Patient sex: F
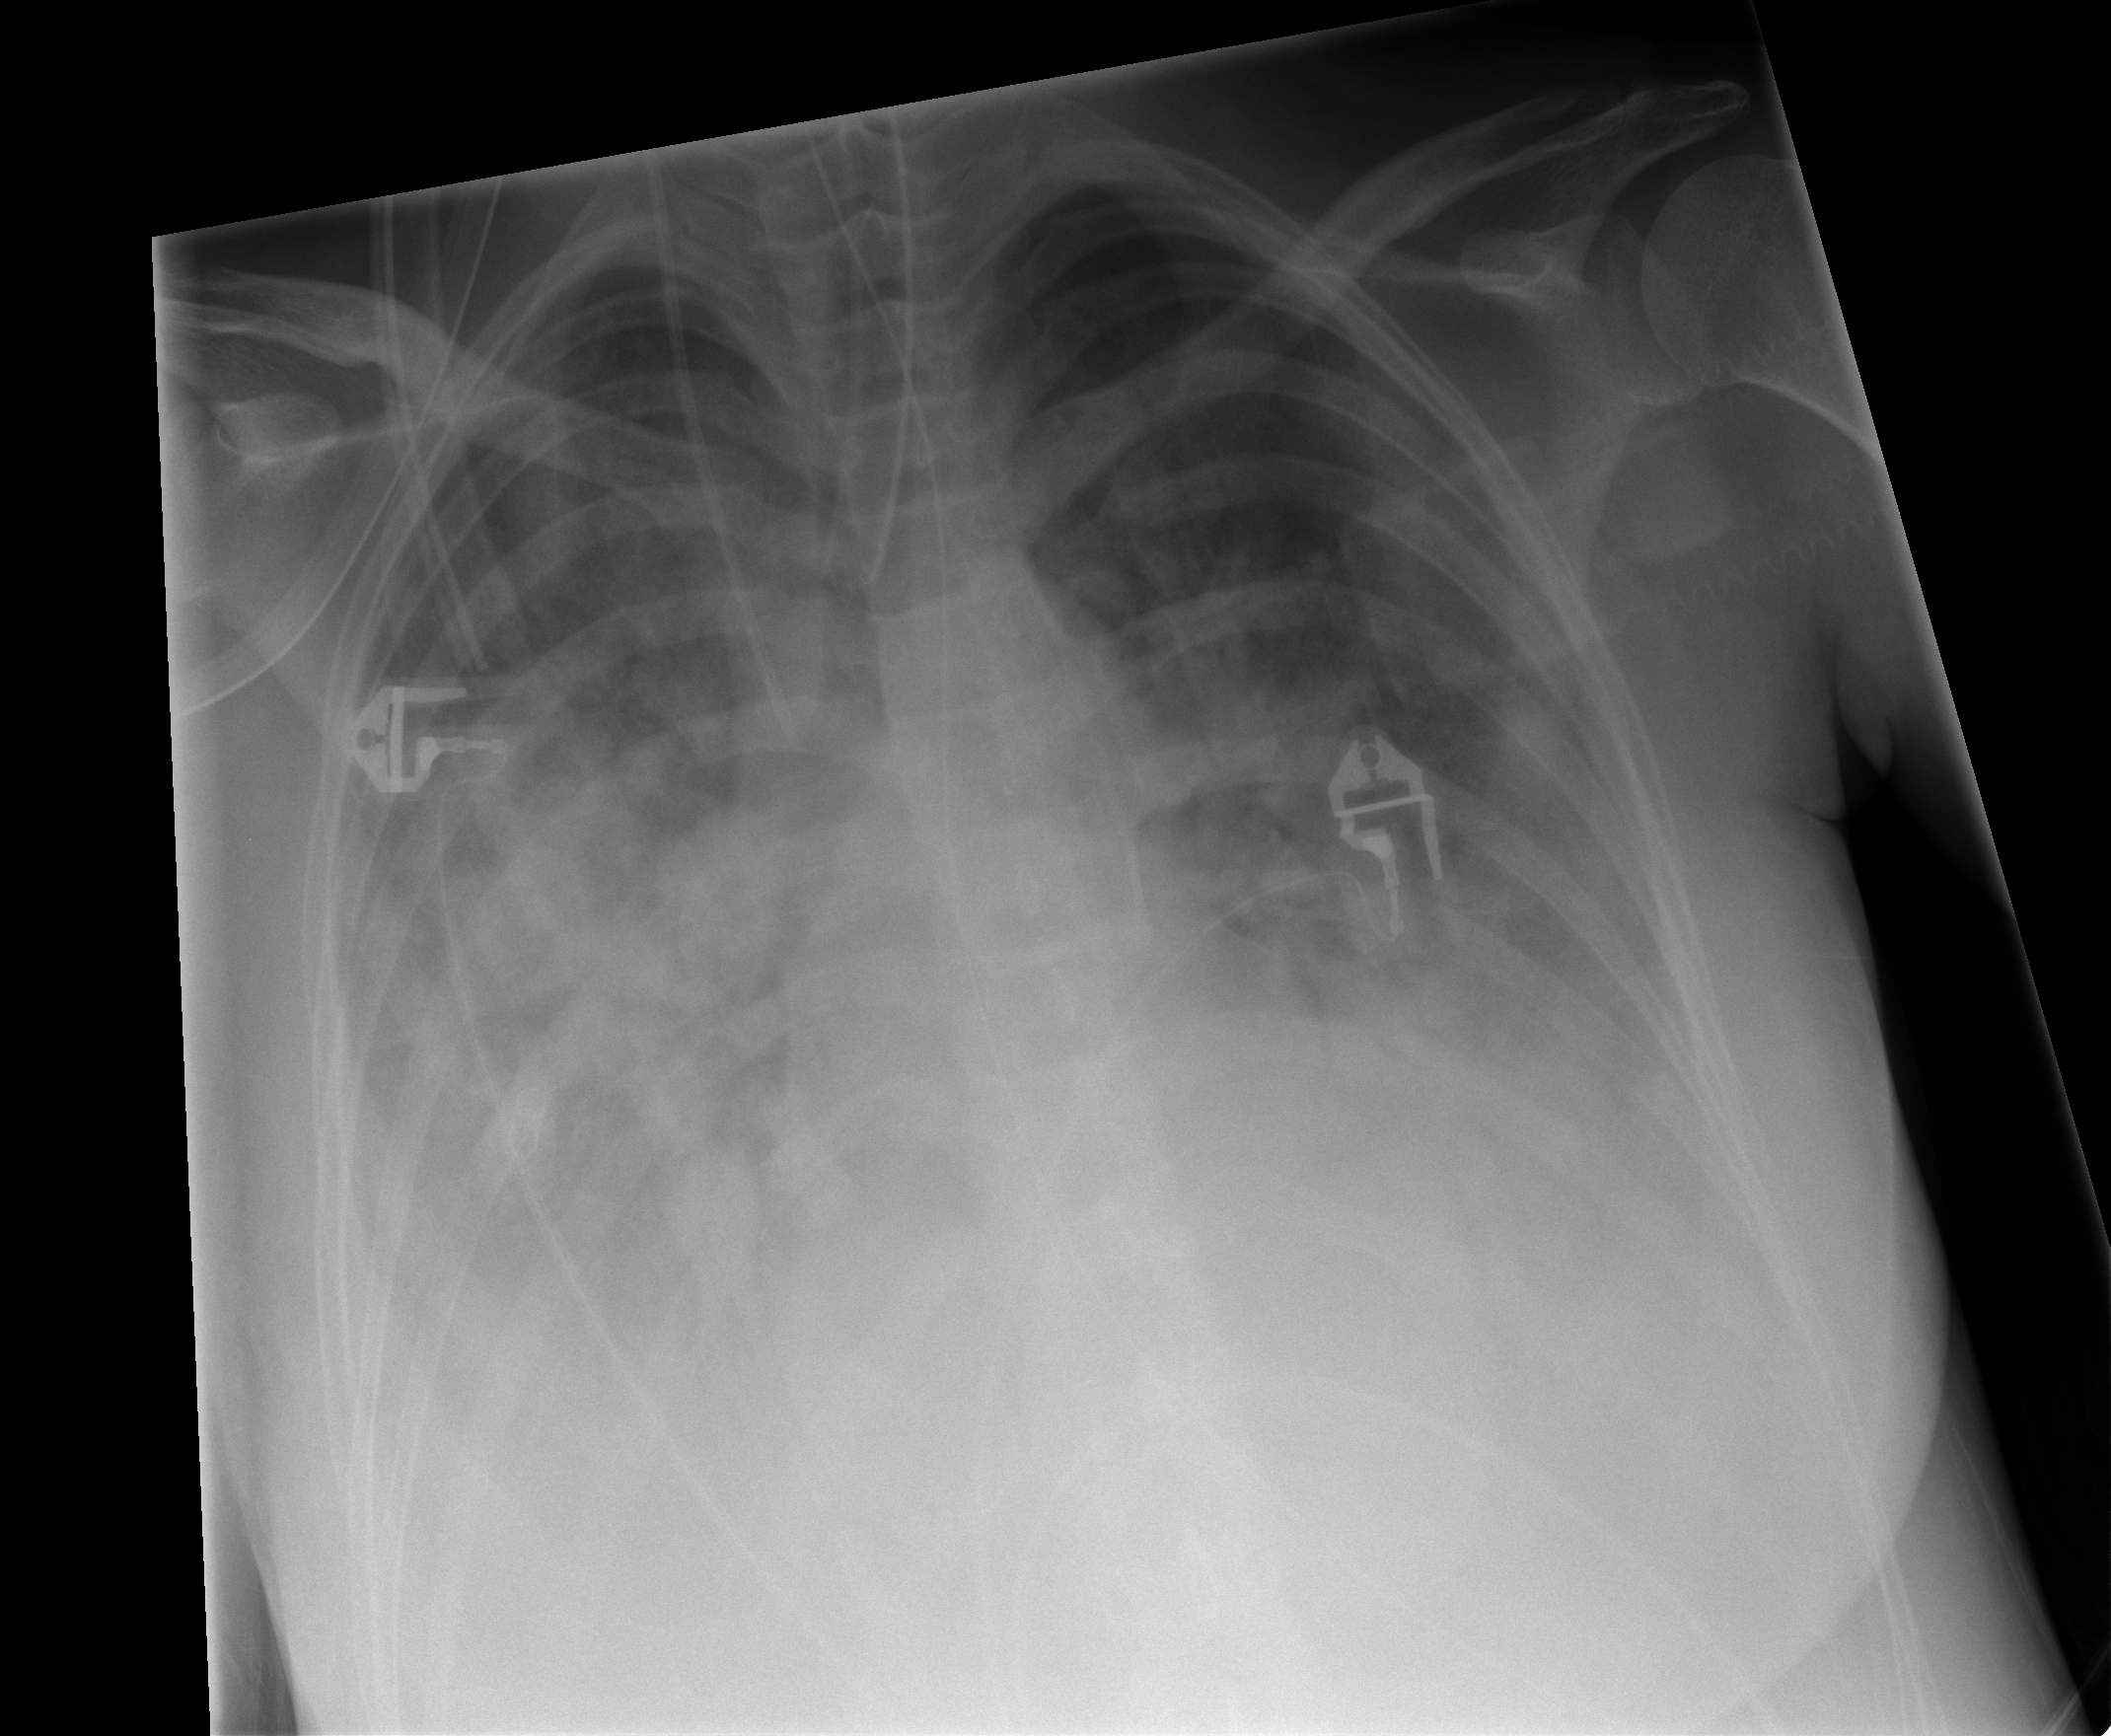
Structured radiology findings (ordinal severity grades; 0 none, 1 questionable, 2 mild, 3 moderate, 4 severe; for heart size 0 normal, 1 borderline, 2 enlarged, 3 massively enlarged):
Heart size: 0
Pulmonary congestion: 0
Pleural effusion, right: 3
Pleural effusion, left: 3
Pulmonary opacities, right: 4
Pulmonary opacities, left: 3
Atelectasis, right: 3
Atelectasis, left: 3